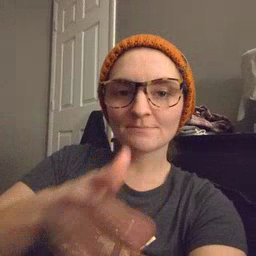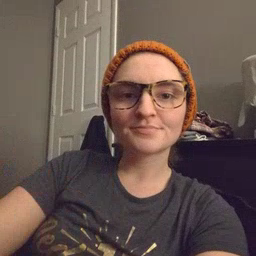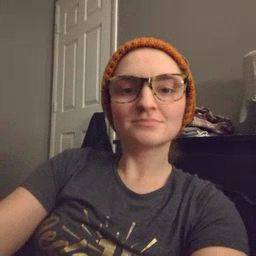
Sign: grandma